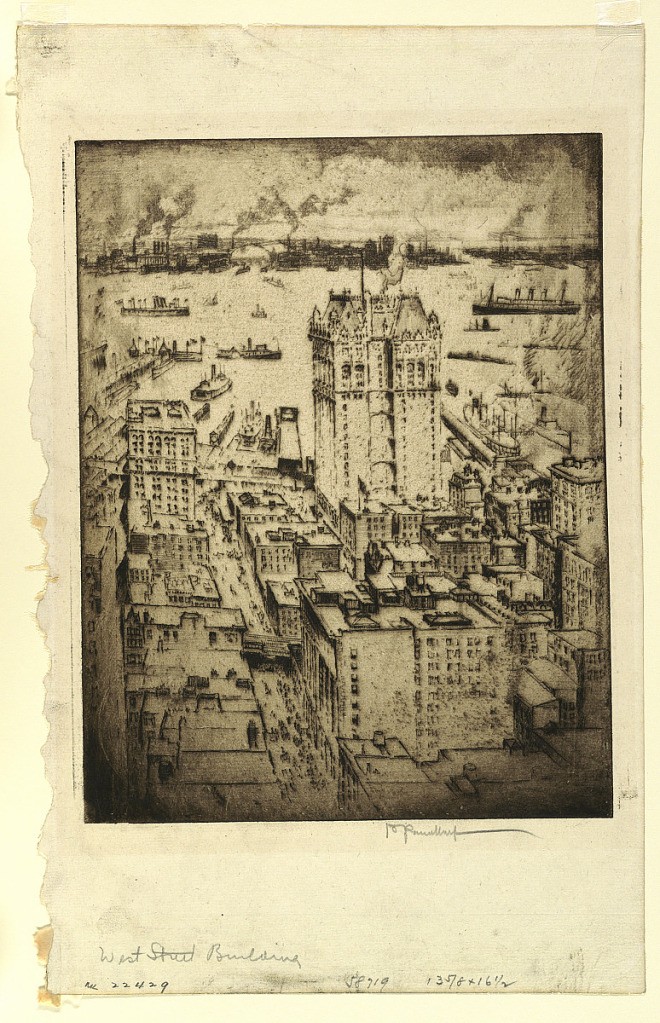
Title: The West Street Building from the Singer Building
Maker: Joseph Pennell, American, active England, 1857–1926
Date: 1908
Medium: Etching in black ink on laid paper
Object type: Print
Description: View from on high looking toward the New York waterfront. The West Street Building rises above all surrounding structures.